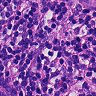
Metastatic tissue present: yes